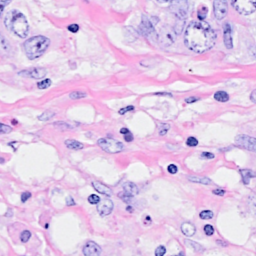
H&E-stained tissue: Breast